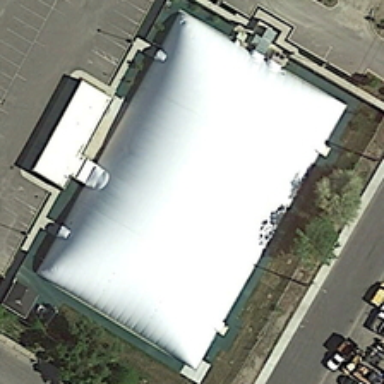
An empty parking lot is near a white rectangle center building with several green trees .